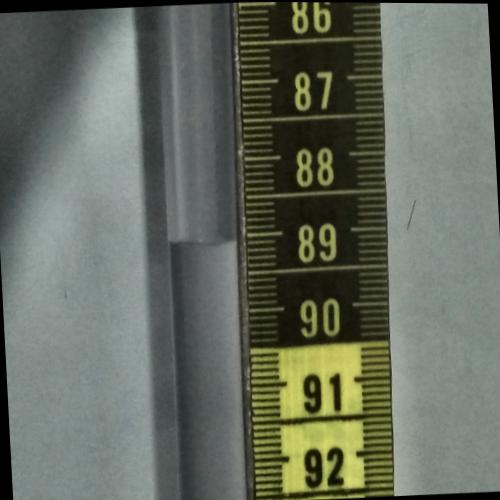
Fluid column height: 89.1 cm